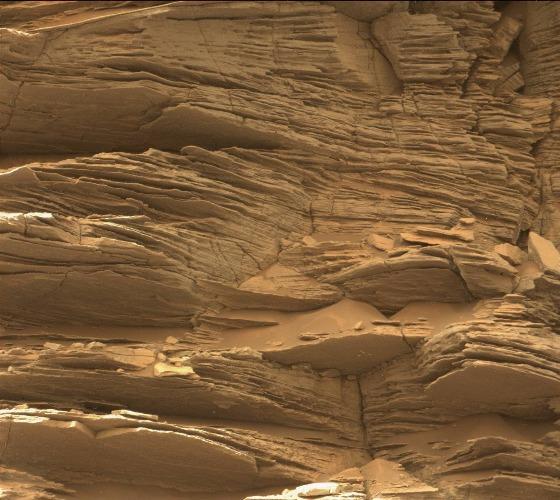
Terrain classes present: Bedrock, Rock